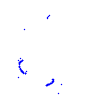
Particle: kaon